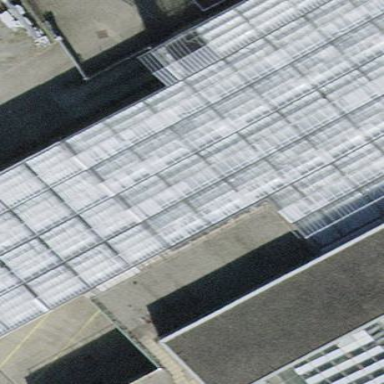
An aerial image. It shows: Greenhouse.